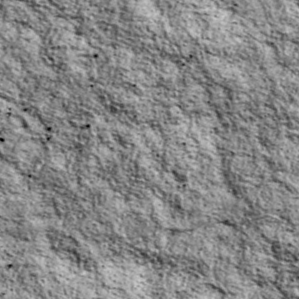
Label: non_frost